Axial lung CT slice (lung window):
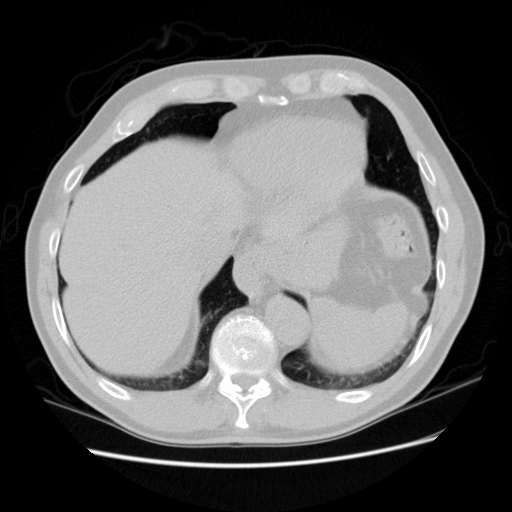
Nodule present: no